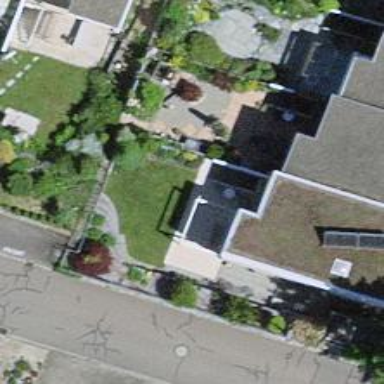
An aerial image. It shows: Terrace building with flat roof.